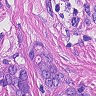
Metastatic tissue present: yes